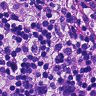
Metastatic tissue present: no